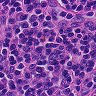
Metastatic tissue present: no